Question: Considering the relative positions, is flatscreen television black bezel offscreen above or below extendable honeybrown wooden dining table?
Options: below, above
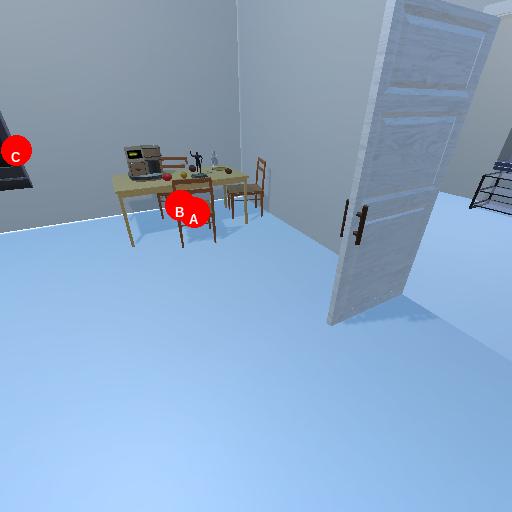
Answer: below